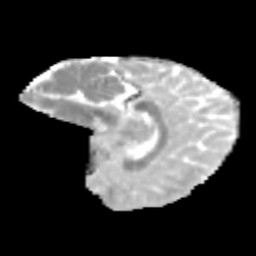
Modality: MD
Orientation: sagittal
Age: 12
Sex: female
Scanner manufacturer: siemens
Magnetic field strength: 3 T
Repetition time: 3.8 s
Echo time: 0.07 s